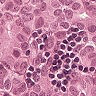
Metastatic tissue present: yes